Question: In short, i have a data source that provides a shared_ptr type. This pointer seems to go directly out of scope in source_node's operator overload. I have added a fully simplified example demonstrating the issue.
My question: what is an elegant why to overcome this problem?
'''
#include <exception>
#include <tbb/concurrent_queue.h>
#include <tbb/flow_graph.h>
#include <condition_variable>
#include <thread>
#include <chrono>
#include <memory>
#include <iostream>
using namespace tbb::flow;
// Plain Data Object
class Data
{
public:
size_t _data;
Data(size_t d) : _data(d){}
};
// simpel counting node
class CountingNode
{
private:
size_t _count;
public:
CountingNode():_count(0){}
size_t operator()(std::shared_ptr<Data> data)
{
if (static_cast<bool>(data)) // <-- PROBLEM always false
_count += data->_data;
std::cout << _count << std::endl;
return _count;
}
size_t count() { return _count;}
};
// Source,
// exhausted when a empty/null shared_ptr is encountered
// our datasource provides a shared_ptr to a data object
class SourceNode
{
public:
std::shared_ptr<tbb::concurrent_bounded_queue<std::shared_ptr<Data>>> _queue;
std::shared_ptr<std::mutex> _mtx;
bool _started;
SourceNode() : _started(false)
{
_queue = std::shared_ptr<tbb::concurrent_bounded_queue<std::shared_ptr<Data>>>(new tbb::concurrent_bounded_queue<std::shared_ptr<Data>>());
_mtx = std::shared_ptr<std::mutex>(new std::mutex());
}
SourceNode(const SourceNode& other)
{
_queue = other._queue;
_mtx = other._mtx;
_started = other._started;
}
void push(std::shared_ptr<Data> data)
{
_queue->push(data);
}
bool operator ()(std::shared_ptr<Data> data)
{
std::unique_lock<std::mutex> ul(*_mtx);
{
if (!_started)
{
_started = true;
for(size_t idx = 0; idx != 10; ++idx)
_queue->push(std::shared_ptr<Data>(new Data(idx)));
_queue->push(std::shared_ptr<Data>()); // no more data
}
}
_queue->pop(data);
return static_cast<bool>(data);
}
void close()
{
_queue->push(std::shared_ptr<Data>());
}
};
int main(int argc, char* argv[])
{
graph g;
source_node<std::shared_ptr<Data>> source(g,SourceNode(),false);
function_node<std::shared_ptr<Data>,int> sink(g,tbb::flow::serial, CountingNode());
make_edge(source, sink );
source.activate();
g.wait_for_all();
return 0;
}
'''
If more details need to be provided just let me know.
Kind Regards Auke-Dirk

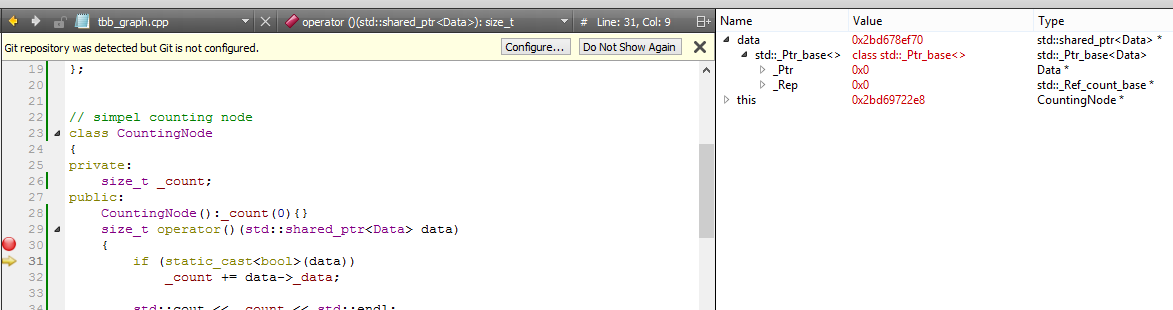
Answer: You should accept 'data' argument passed to'SourceNode' by reference to return updated value to the caller:
'''
class SourceNode
{
...
bool operator ()(std::shared_ptr<Data>& data)
{
...
_queue->pop(data);
return static_cast<bool>(data);
}
}
'''
Otherwise, only local copy of 'data' parameter if updated by operator and further actions are performed on default constructed (empty) value.